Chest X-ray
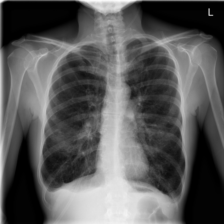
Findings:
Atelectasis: negative
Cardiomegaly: negative
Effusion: negative
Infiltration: negative
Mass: negative
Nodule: negative
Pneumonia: negative
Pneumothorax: negative
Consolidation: negative
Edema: negative
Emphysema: negative
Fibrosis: negative
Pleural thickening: negative
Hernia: negative